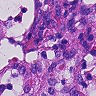
Metastatic tissue present: no